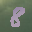
Label: 8